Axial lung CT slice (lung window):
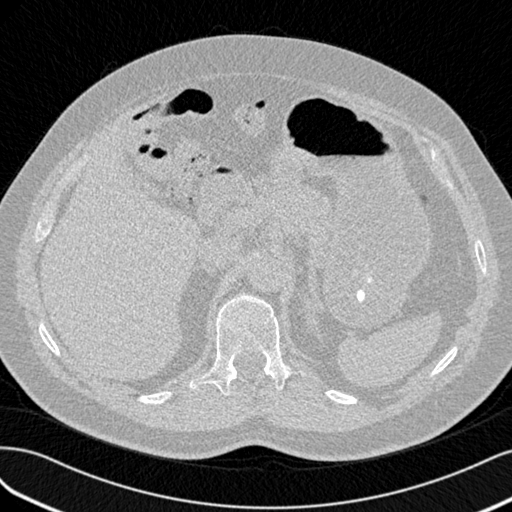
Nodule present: no